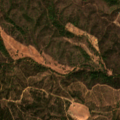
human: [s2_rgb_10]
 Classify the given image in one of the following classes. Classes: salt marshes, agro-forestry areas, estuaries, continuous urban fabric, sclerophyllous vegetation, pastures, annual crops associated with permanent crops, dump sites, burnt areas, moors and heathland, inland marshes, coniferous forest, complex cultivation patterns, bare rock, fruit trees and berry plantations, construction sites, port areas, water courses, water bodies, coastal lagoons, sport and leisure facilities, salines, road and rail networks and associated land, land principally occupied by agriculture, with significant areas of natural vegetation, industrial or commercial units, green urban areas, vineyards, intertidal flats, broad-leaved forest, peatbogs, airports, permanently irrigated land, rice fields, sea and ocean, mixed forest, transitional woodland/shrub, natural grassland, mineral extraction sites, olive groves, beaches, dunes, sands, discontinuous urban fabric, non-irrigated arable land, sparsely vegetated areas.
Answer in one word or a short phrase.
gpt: agro-forestry areas, broad-leaved forest, transitional woodland/shrub